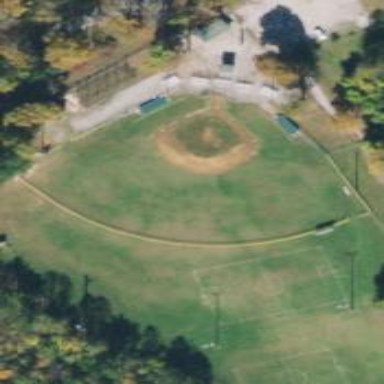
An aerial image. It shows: Baseball pitch for leisure land activities.